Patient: sex M, age 57
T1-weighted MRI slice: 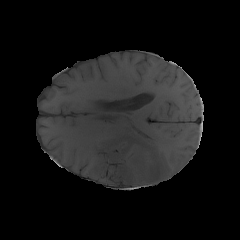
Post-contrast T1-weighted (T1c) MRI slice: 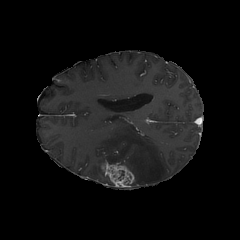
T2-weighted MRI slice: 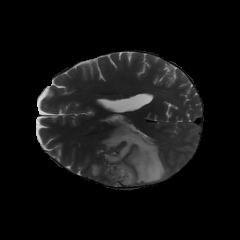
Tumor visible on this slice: yes
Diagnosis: Glioblastoma, IDH-wildtype
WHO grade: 4